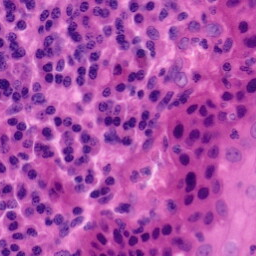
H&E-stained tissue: Tonsil